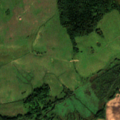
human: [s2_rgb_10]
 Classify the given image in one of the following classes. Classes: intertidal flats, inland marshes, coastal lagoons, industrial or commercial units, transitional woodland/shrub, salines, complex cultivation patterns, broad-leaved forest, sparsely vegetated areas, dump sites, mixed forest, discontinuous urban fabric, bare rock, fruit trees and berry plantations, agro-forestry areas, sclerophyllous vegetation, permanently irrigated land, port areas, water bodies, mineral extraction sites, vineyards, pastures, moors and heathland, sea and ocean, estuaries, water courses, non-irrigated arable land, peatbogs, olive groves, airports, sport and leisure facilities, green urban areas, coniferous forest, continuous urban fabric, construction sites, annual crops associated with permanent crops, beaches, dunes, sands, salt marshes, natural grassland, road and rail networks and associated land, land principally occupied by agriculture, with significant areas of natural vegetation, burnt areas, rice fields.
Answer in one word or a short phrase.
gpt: non-irrigated arable land, pastures, land principally occupied by agriculture, with significant areas of natural vegetation, mixed forest